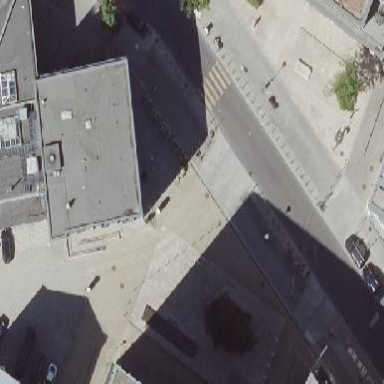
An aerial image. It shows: Square with footway paved with paving stones.